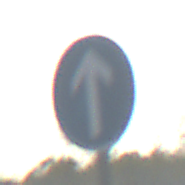
Verkehrszeichen: VorgeschriebeneFahrtrichtungGeradeaus
Umgebung: Outdoor, Urban
Tageszeit: SunriseSunset
Wetter: Clear
Licht: Natural
Jahreszeit: NotSpecified
Kontrast: MediumContrast